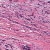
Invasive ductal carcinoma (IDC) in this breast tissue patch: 0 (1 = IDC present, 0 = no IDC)